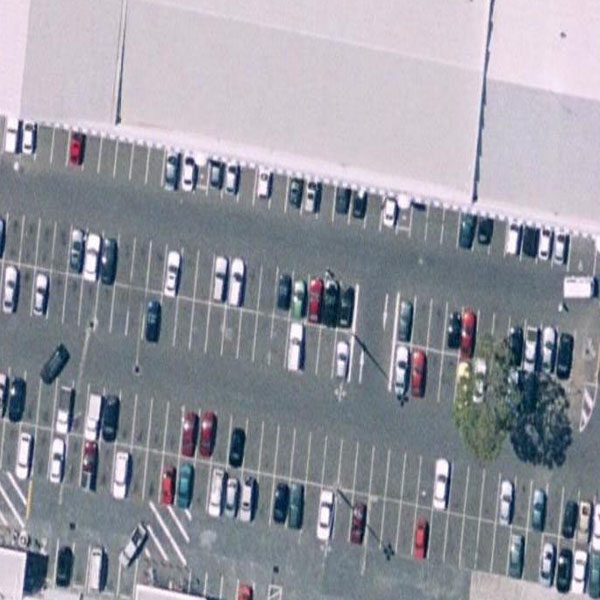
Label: Parking